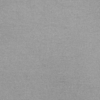
Label: dusty